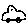
Label: car